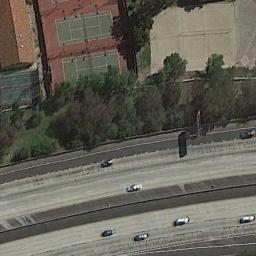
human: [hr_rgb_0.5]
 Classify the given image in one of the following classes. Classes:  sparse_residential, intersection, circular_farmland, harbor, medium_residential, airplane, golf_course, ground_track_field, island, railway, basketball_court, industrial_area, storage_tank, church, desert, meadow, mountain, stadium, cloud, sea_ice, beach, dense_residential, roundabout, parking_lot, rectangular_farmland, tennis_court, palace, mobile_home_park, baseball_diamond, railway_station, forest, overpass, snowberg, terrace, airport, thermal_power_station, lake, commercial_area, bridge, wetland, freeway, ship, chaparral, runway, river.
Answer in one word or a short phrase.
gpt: tennis_court